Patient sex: F
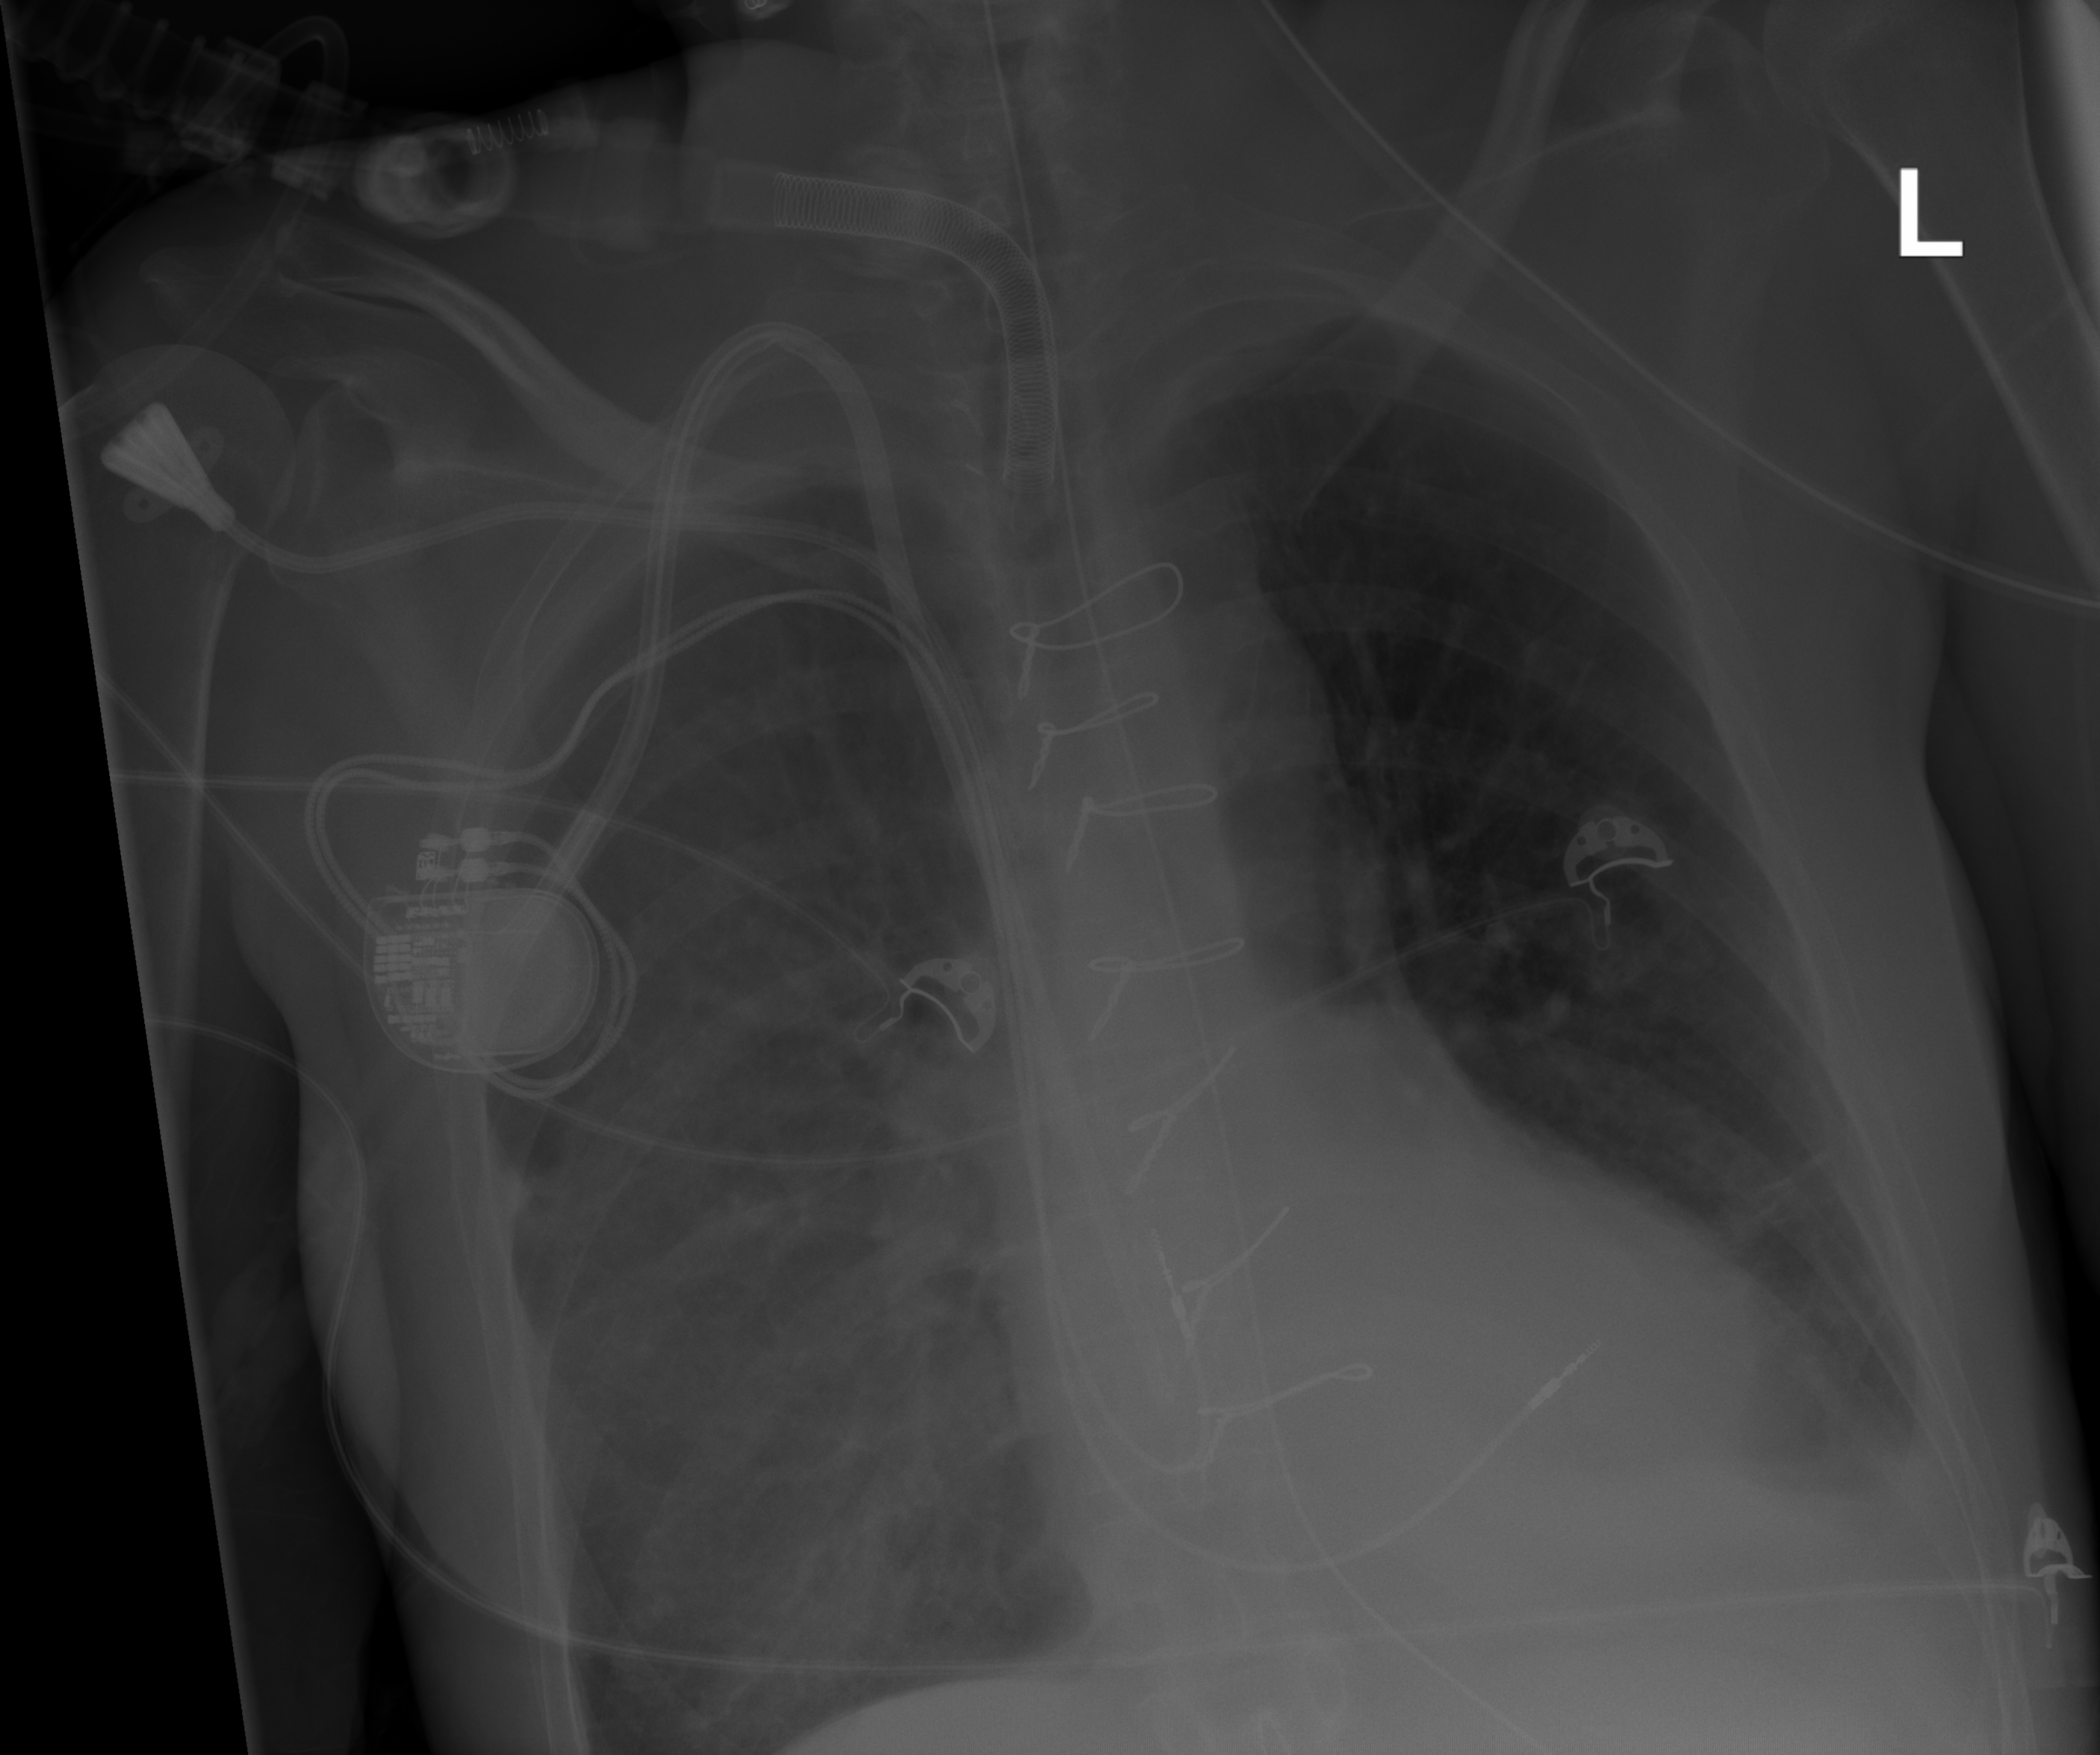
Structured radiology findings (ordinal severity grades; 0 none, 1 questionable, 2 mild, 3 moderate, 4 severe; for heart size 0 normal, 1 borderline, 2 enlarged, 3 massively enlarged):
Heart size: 0
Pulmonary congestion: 0
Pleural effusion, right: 2
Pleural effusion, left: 2
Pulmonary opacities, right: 0
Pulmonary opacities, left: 0
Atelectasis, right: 2
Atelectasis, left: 0